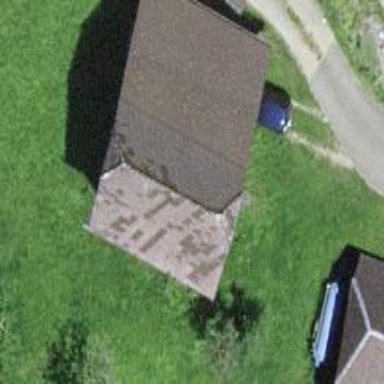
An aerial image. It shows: Rural barn.